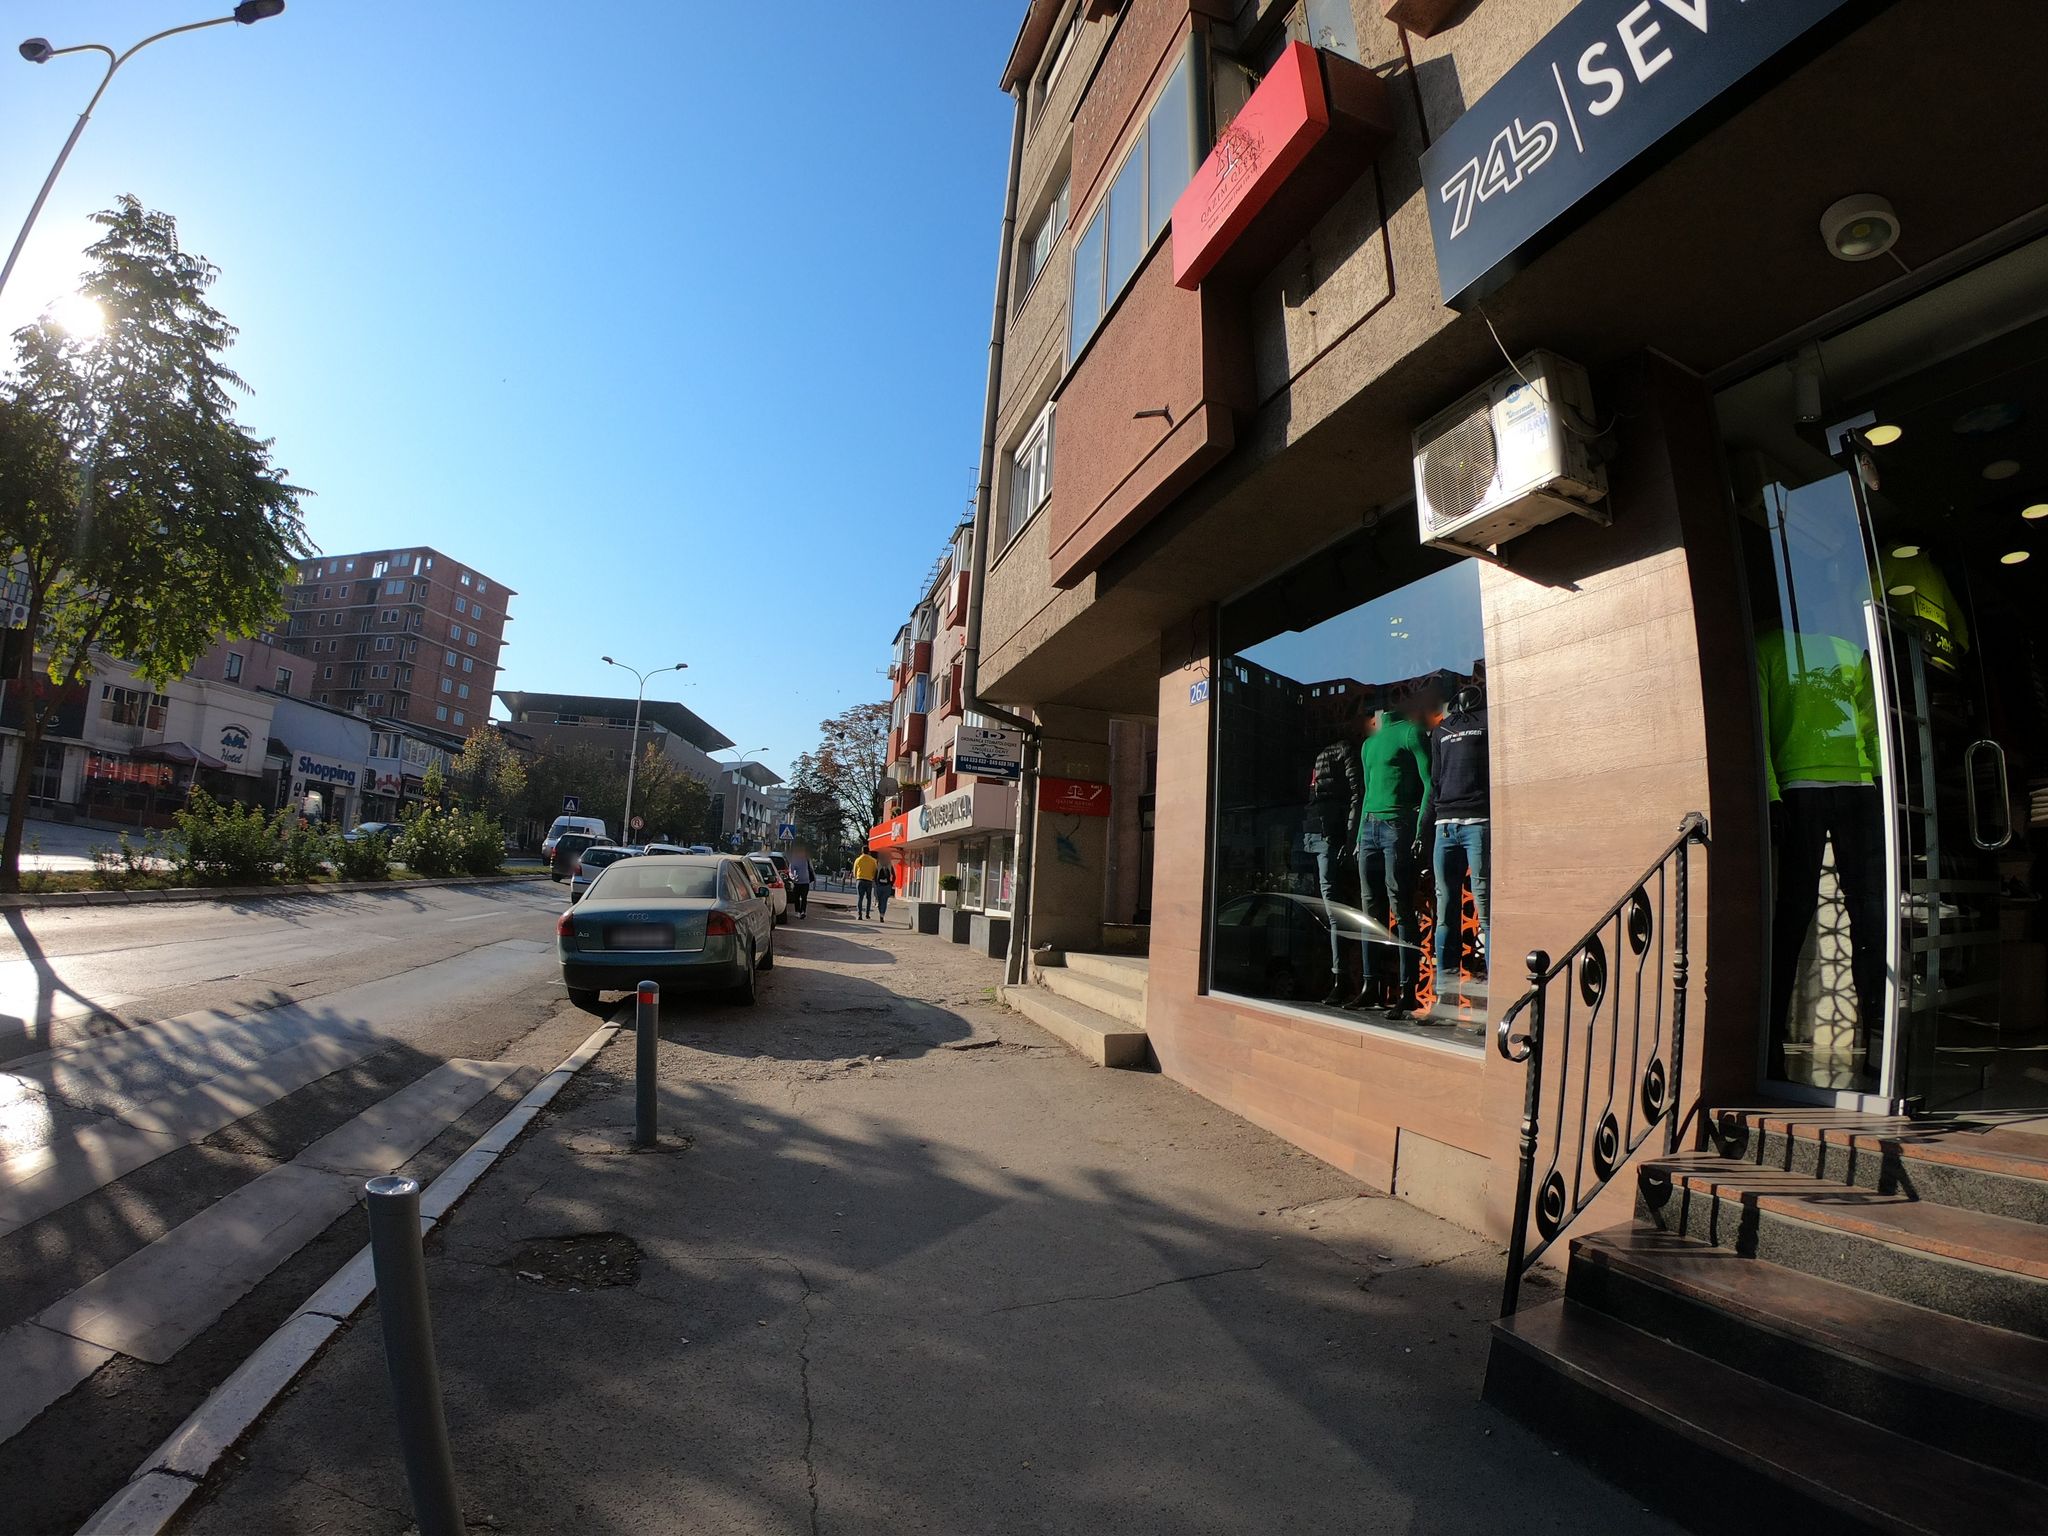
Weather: clear
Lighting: day
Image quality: good
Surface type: walking surface
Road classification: footway
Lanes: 2
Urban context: urban centre
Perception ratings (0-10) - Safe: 1.1, Lively: 8.62, Beautiful: 4.5, Boring: 1.6, Depressing: 5.94, Wealthy: 7.38